Field crop: maize
Growth stage: 2
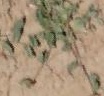
Species: convolvulus